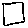
Label: square